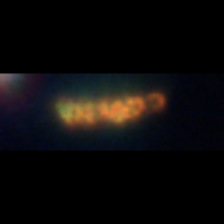
Taxon: Chaetoceros
Group: Diatoms